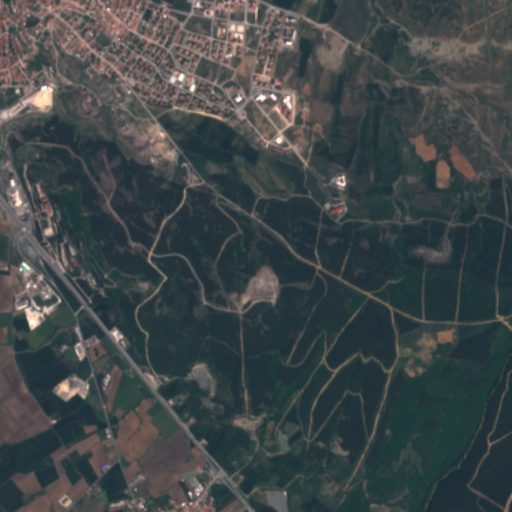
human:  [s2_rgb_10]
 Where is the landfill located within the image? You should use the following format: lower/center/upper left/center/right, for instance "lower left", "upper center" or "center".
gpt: The landfill is located in the upper right of the image.
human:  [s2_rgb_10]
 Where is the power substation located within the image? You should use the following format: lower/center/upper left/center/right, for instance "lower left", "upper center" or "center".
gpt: The power substation is located in the upper center of the image.
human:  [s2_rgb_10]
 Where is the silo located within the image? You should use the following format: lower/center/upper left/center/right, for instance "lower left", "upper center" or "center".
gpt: The silo is located in the center left of the image.
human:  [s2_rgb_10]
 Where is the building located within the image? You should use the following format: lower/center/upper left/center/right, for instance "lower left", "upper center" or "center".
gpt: There is no building in the image.